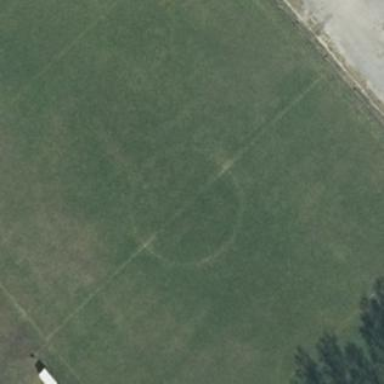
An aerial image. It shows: Soccer pitch for outdoor sports and leisure activities.